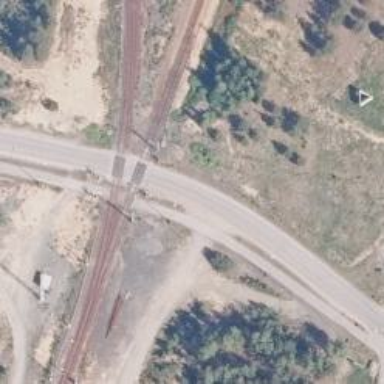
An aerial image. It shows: Full barrier level crossing along the railway.